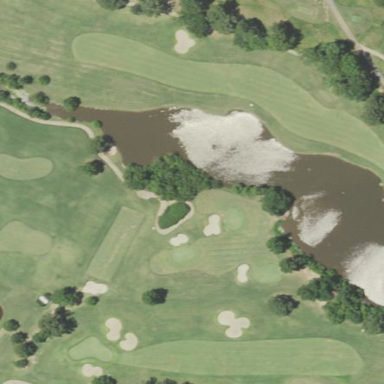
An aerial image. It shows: Water hazard in golf course. The hazard is natural water feature.